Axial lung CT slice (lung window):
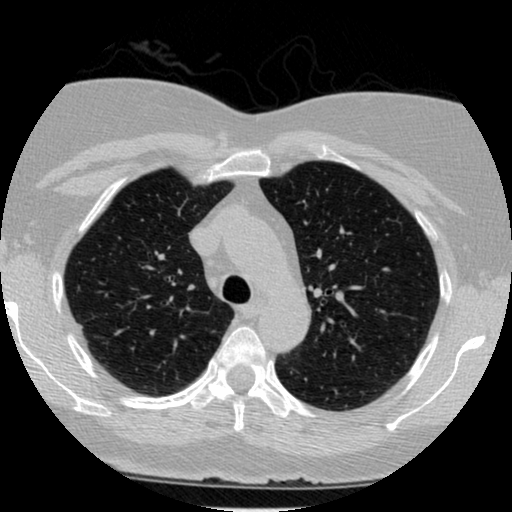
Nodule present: no